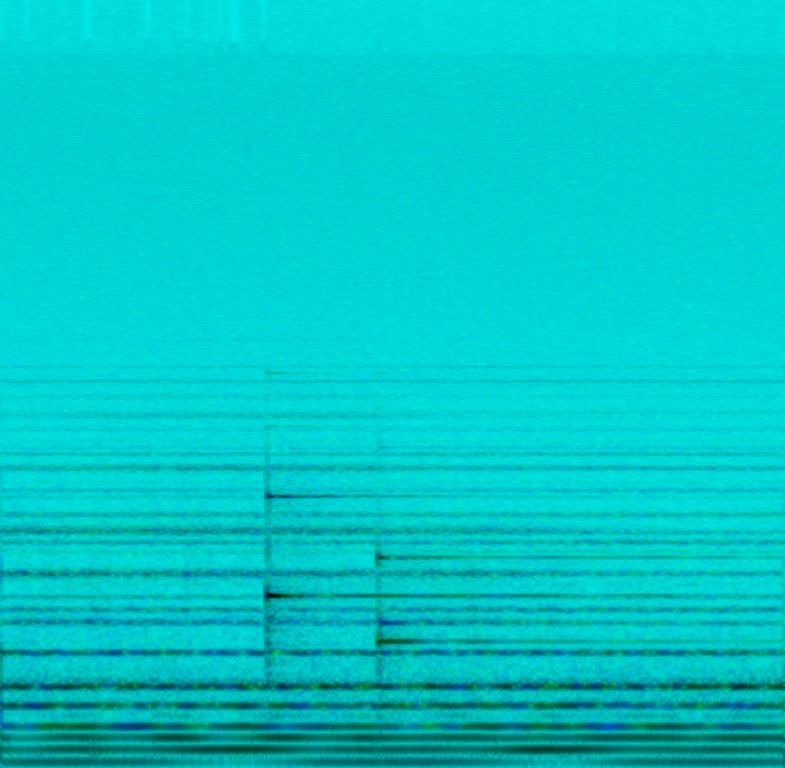
This song features synth pads playing one chord in the background. A chord melody is played on the piano. The melody played is sets of two chords being played in a pattern of one high chord followed by one lower pitch chord. This is an instrumental song. There are no voices in this song. There are no other instruments in this song. This song can be played in a meditation center.